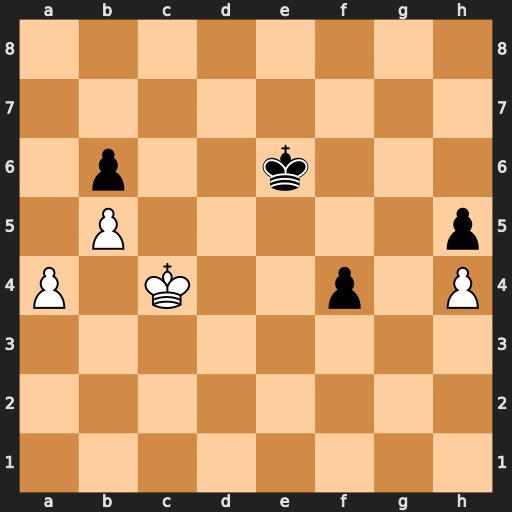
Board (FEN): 8/8/1p2k3/1P5p/P1K2p1P/8/8/8
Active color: w
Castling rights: -
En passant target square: -
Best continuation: Kd4 f3 Ke3 f2 Kxf2